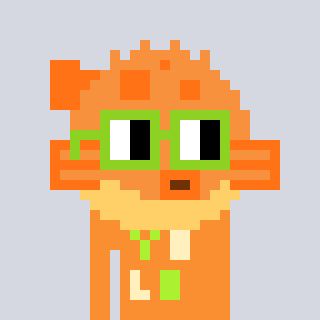
a pixel art character with square light green glasses, a pufferfish-shaped head and a orange-colored body on a cool background